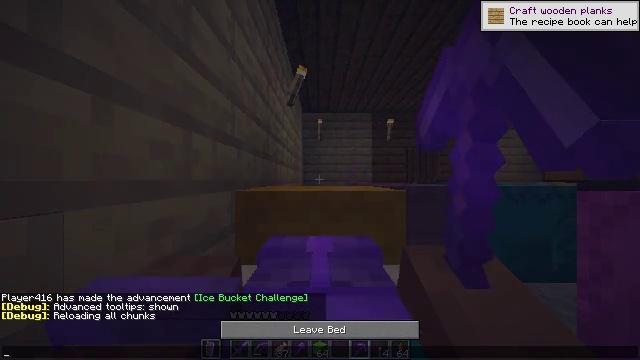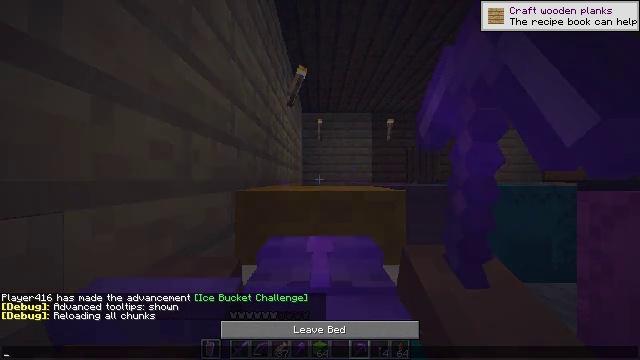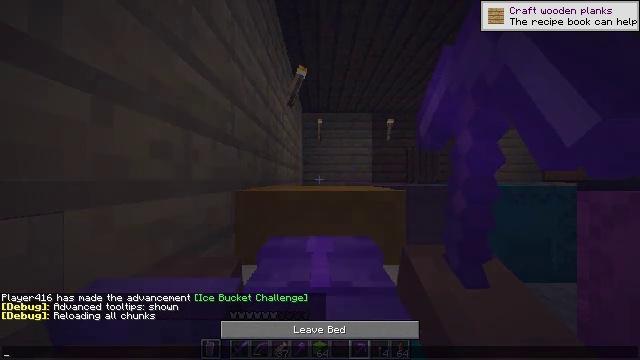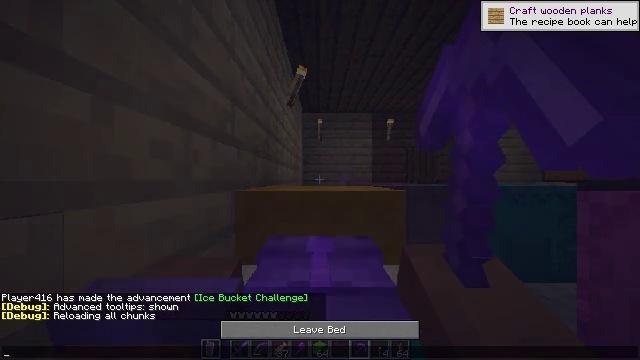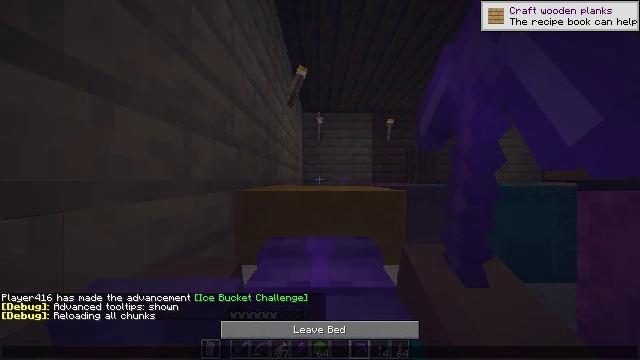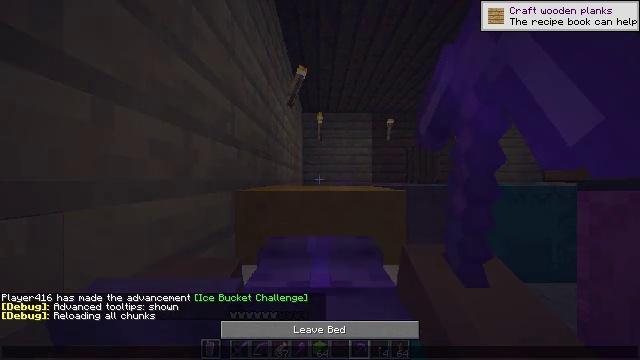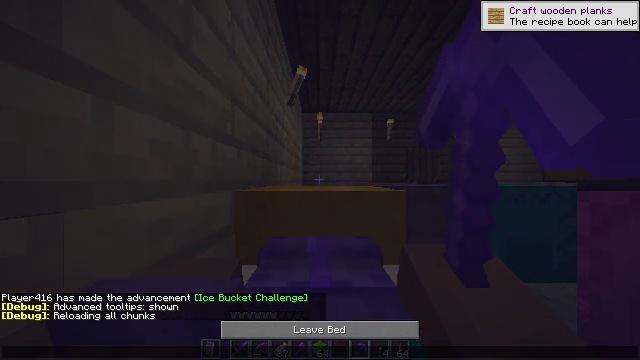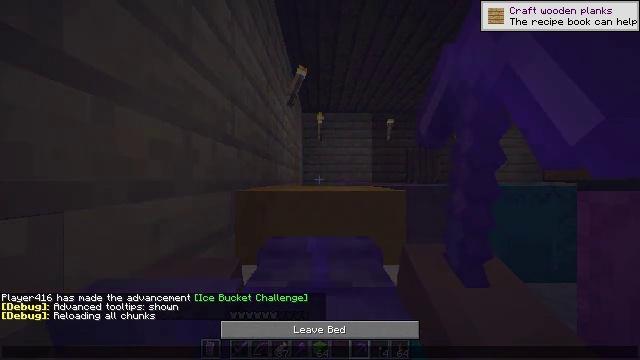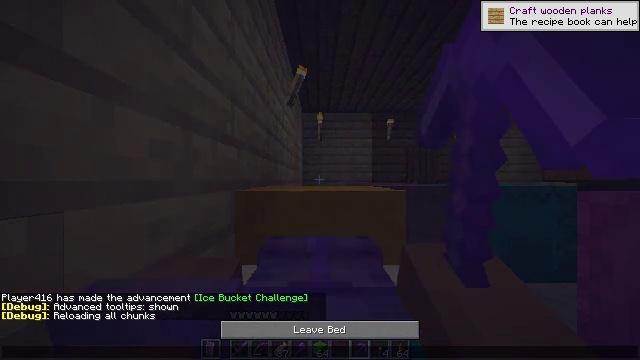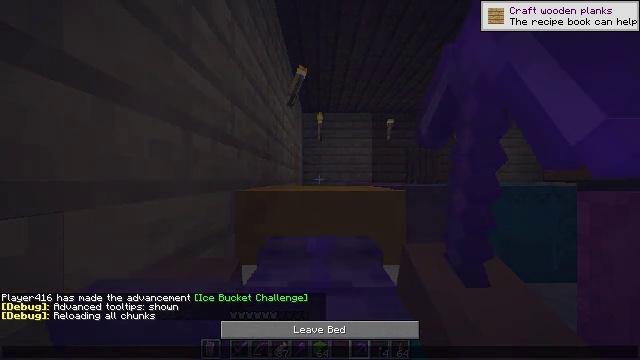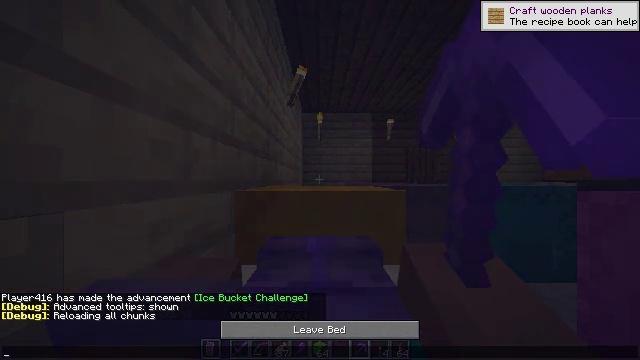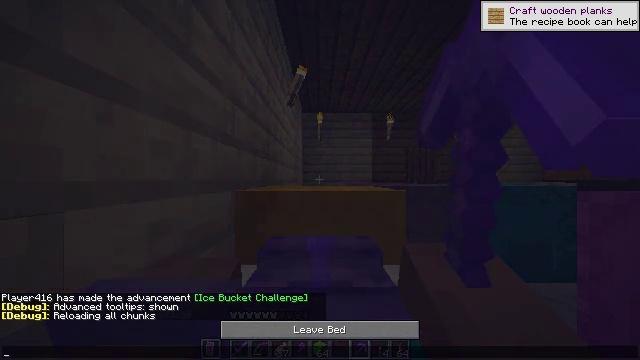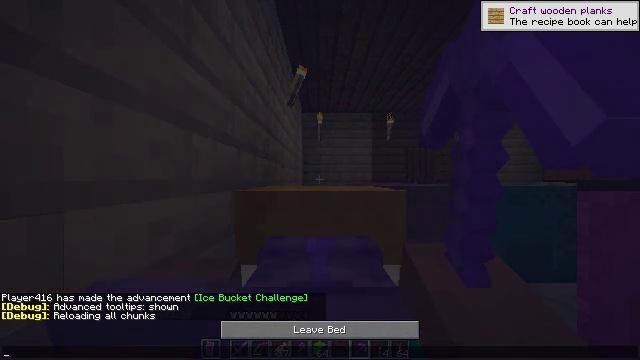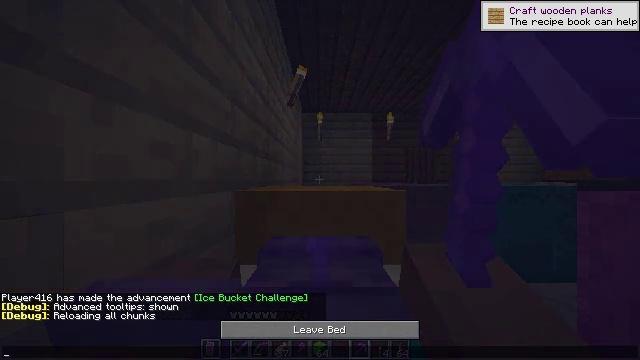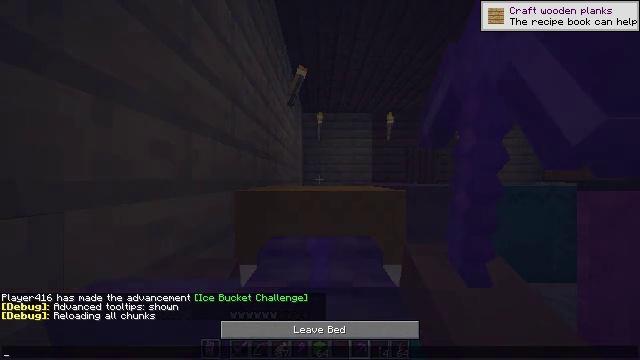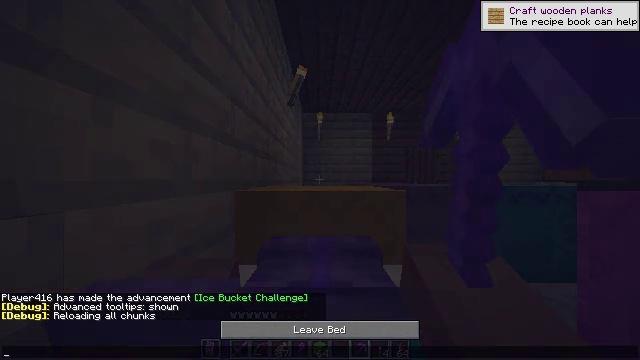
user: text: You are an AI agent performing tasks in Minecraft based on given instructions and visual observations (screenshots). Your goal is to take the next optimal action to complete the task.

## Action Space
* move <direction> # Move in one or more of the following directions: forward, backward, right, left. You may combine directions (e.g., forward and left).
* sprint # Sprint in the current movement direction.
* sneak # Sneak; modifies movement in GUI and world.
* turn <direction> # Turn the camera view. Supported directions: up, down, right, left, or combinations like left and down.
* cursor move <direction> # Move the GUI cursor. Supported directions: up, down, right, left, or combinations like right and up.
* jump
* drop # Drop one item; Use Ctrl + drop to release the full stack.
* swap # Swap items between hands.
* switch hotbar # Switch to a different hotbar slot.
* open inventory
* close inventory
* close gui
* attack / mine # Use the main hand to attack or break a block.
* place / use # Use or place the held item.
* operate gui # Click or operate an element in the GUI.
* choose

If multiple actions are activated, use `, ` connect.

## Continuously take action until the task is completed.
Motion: motion action
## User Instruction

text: Use lime wool to craft a lime carpet.
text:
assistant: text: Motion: no_op
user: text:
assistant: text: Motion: no_op
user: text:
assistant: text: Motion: no_op
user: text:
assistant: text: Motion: no_op
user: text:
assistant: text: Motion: no_op
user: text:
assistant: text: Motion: no_op
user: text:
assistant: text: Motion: no_op
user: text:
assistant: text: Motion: no_op
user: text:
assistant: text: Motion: no_op
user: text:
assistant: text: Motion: no_op
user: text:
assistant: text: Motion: no_op
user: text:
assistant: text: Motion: no_op
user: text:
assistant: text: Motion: no_op
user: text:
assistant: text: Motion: no_op
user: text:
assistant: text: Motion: no_op
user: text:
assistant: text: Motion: no_op
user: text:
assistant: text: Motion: no_op
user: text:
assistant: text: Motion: no_op
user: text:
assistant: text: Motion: no_op
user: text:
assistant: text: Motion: no_op
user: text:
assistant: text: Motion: no_op
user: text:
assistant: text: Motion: no_op
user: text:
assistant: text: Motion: no_op
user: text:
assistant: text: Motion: no_op
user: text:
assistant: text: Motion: no_op
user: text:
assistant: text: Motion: no_op
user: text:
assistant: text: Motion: no_op
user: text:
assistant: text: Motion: no_op
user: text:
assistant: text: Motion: no_op
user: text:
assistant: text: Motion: no_op